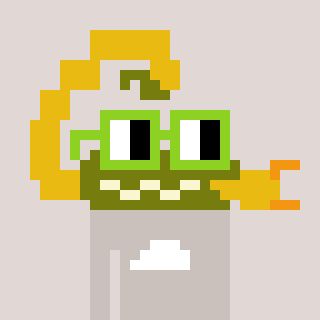
a pixel art character with square light green glasses, a scorpion-shaped head and a foggrey-colored body on a warm background